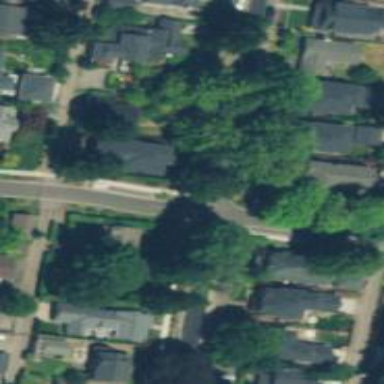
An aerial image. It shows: Residential road with sidewalk on the left.